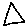
Label: triangle